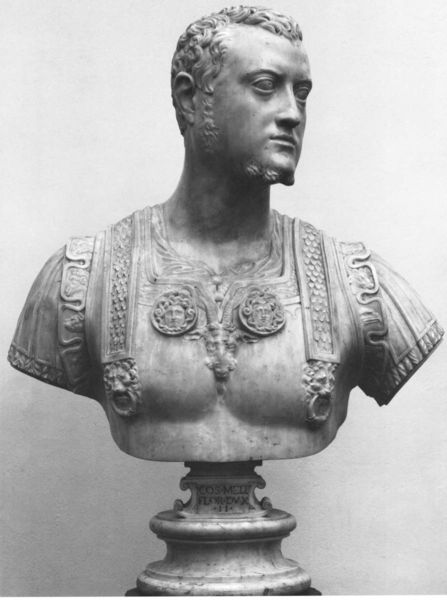
Titel: Büste Herzog Cosimos I. de Medici
Künstler: Baccio Bandinelli
Institution: Florenz, Bargello
Schlagwörter: mann, brust, grau, marmor, mund, nase, ohr, bart, gesichter, arme, gesicht, sockel, ärmel, auge, mantel, stehend, locken, schultern, büste, ornamente, oberkörper, foto, ringe, offizier, ritter, rüstung, römer, halbprofil, löwen, löwe, fotographie, römisch, rämer, gorgonen, marnor